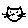
Label: cat